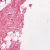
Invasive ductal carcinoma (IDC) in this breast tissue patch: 0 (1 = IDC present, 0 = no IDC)